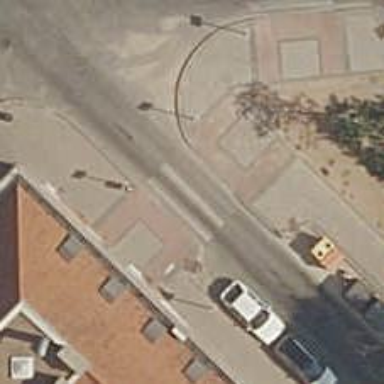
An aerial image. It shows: Uncontrolled zebra crossing on the road.